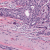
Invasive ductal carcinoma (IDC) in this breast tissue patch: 1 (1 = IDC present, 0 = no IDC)